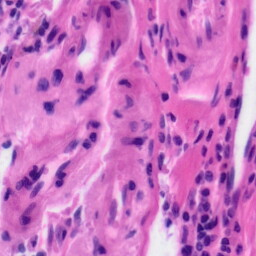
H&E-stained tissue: Tonsil